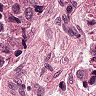
Metastatic tissue present: yes